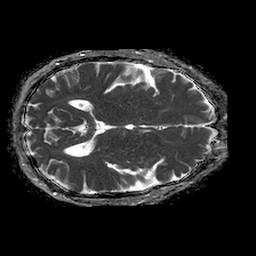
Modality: ADC
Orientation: axial
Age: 53
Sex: male
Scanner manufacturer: philips
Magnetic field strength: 1.5 T
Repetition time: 4.6 s
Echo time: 0.08528 s